Question: I m getting "The remote server returned an error: (403) Forbidden." error and want to catch this exception. I guess HttpException block should trap it as shown below but its not.
'''
catch (HttpException wex)
{
if (wex.GetHttpCode().ToString() == "403")
//do stuff
}
'''
I don't want to use generic exception block to catch this. What other exception could catch this?
See the attached the exception snapshotscreenshot.

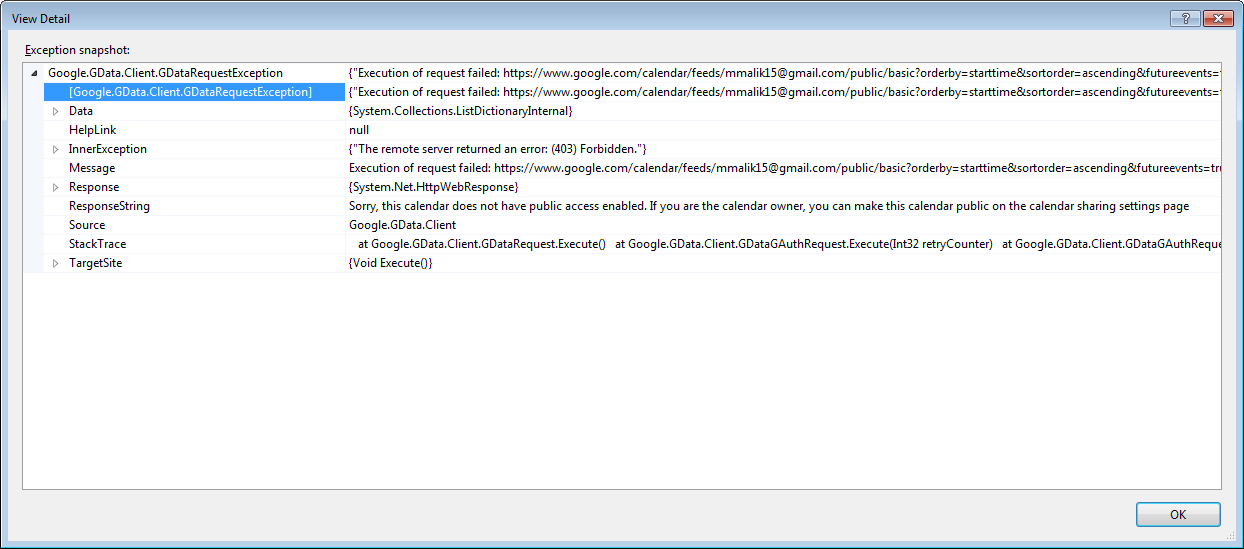
Answer: It looks like the exception is being wrapped inside of another API-level exception object. You can conditionally catch the specific exception you are after and re-throw otherwise. Using this helper:
'''
static T GetNestedException<T>(Exception ex) where T : Exception
{
if (ex == null) { return null; }
var tEx = ex as T;
if (tEx != null) { return tEx; }
return GetNestedException<T>(ex.InnerException);
}
'''
You can then use this catch block:
'''
catch (Exception ex)
{
var wex = GetNestedException<WebException>(ex);
// If there is no nested WebException, re-throw the exception.
if (wex == null) { throw; }
// Get the response object.
var response = wex.Response as HttpWebResponse;
// If it's not an HTTP response or is not error 403, re-throw.
if (response == null || response.StatusCode != HttpStatusCode.Forbidden) {
throw;
}
// The error is 403. Handle it here.
}
'''